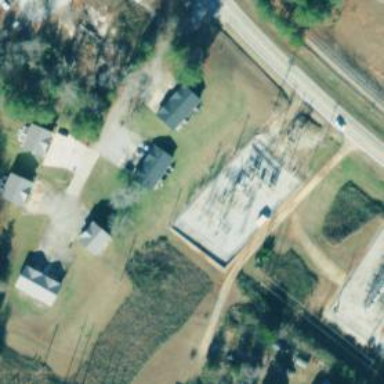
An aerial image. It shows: Distribution level power substation enclosed by fence.